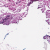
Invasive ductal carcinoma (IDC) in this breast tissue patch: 0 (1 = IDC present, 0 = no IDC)